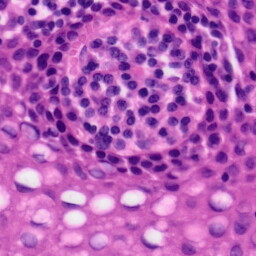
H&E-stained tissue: Tonsil